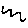
Label: zigzag